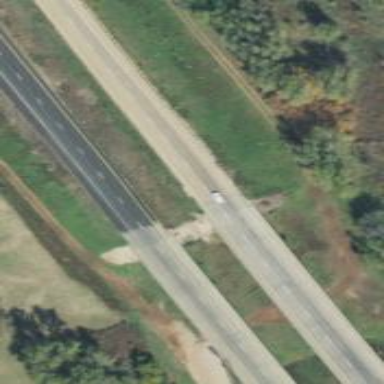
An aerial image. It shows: Bridge for trunk highway with expressway access.